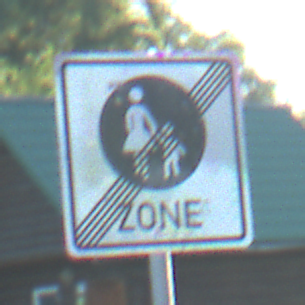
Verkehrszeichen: EndeFussgaengerzone
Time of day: MorningAfternoon
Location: Outdoor (Nature)
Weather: Clear
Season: NotSpecified
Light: Natural